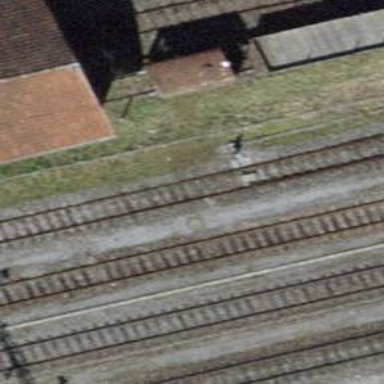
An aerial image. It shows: Railway switch.